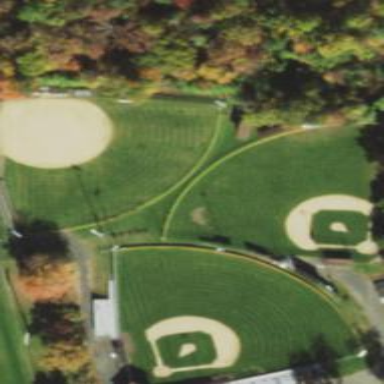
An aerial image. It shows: Baseball pitch for leisure land activities.